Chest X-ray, PA view. Patient: 50 years old, sex F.
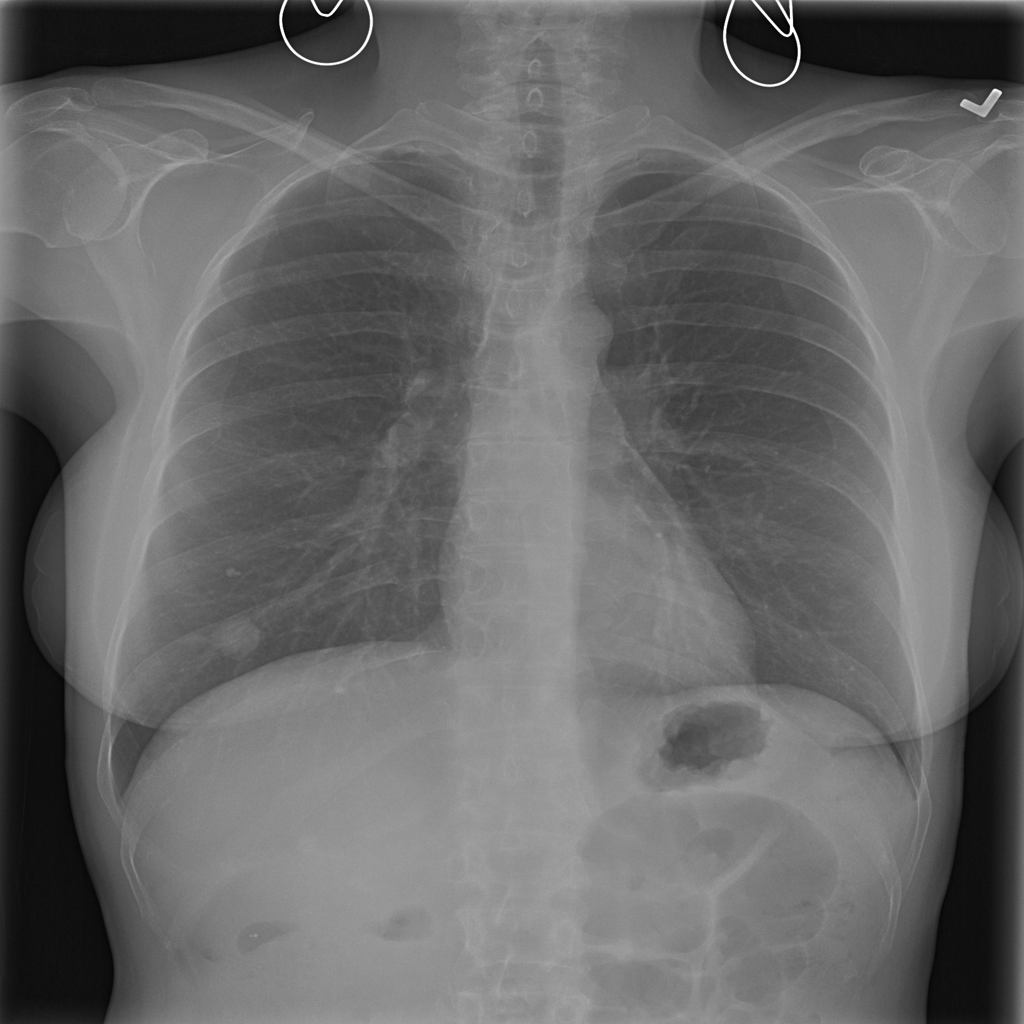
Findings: Nodule